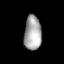
Tissue: lung
Cell type: Fibroblasts
Senescence score: 0.6629
Nuclear area (px): 586
Mean DAPI intensity: 165.64